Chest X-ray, AP view. Patient: 79 years old, sex M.
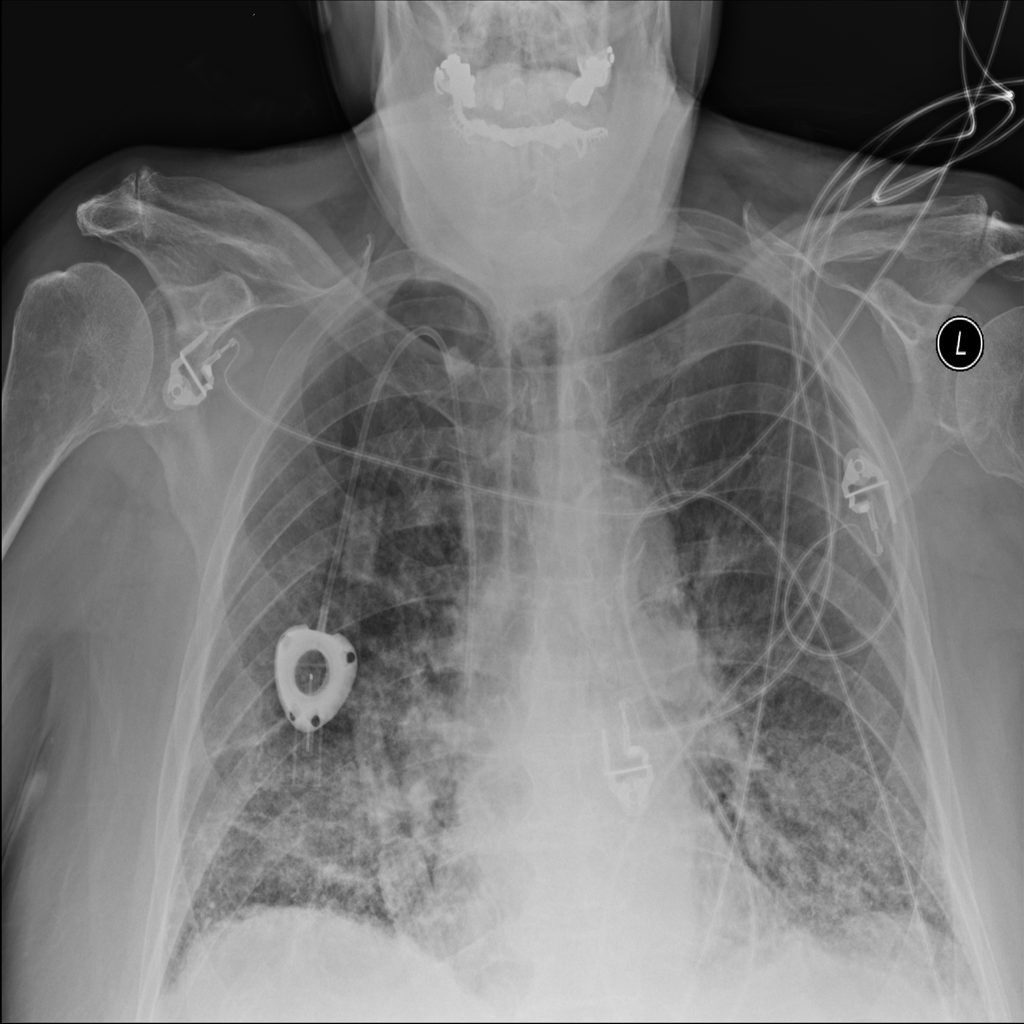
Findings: Infiltration, Nodule